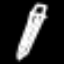
Label: pencil